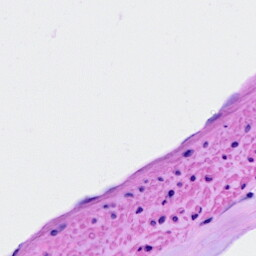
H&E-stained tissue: Ovarian